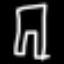
Label: pants